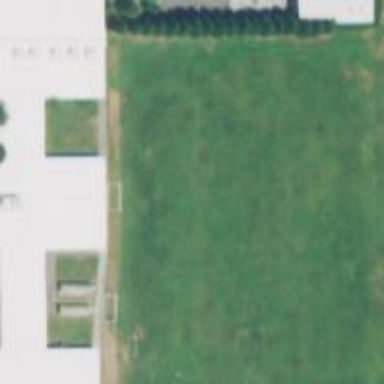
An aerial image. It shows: American football pitch with grass surface.